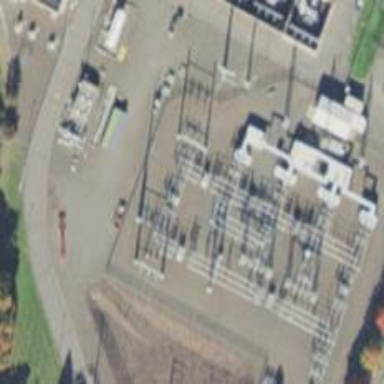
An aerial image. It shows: Switch for power supply.